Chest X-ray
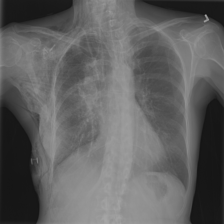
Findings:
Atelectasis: negative
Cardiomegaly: negative
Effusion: negative
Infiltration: negative
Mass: positive
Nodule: negative
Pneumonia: negative
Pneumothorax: positive
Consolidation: negative
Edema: negative
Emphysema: positive
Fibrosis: negative
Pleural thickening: negative
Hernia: negative